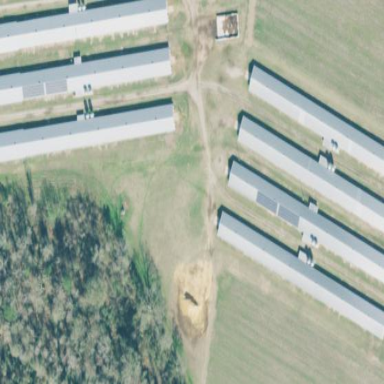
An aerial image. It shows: Poultry farmyard.